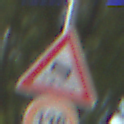
Verkehrszeichen: SchleuderOderRutschgefahr
Zusatzzeichen unten: Geschwindigkeit120
Umgebung: Outdoor, Nature
Tageszeit: MorningAfternoon
Wetter: PartlyCloudy
Licht: Natural
Jahreszeit: NotSpecified
Kontrast: HighContrast